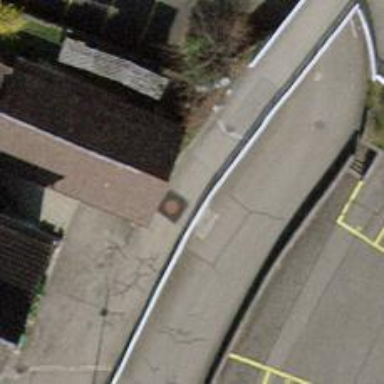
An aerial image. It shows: Wall barrier.